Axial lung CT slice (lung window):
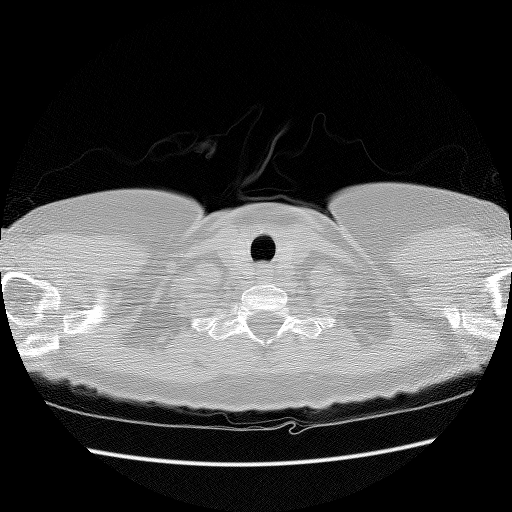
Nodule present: no